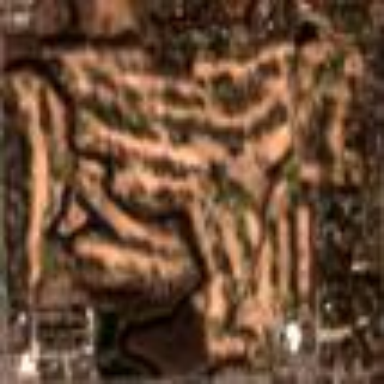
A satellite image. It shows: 18-hole golf course classified as leisure land.